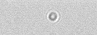
Label: camera_spot